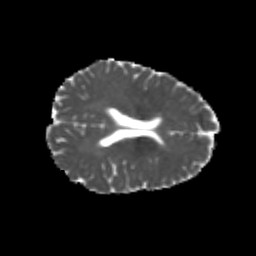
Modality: MD
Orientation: axial
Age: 20
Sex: female
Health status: healthy
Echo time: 0.074 s